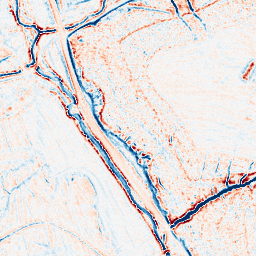
Category: edge_preserving
Decomposition family: bilateral
Decomposition parameters: d: 9
sigma_color: 100
sigma_space: 50
Upsampling method: sinc_blackman
Upsampling parameters: scale: 4
kernel_size: 16
Upsampling scale: 4